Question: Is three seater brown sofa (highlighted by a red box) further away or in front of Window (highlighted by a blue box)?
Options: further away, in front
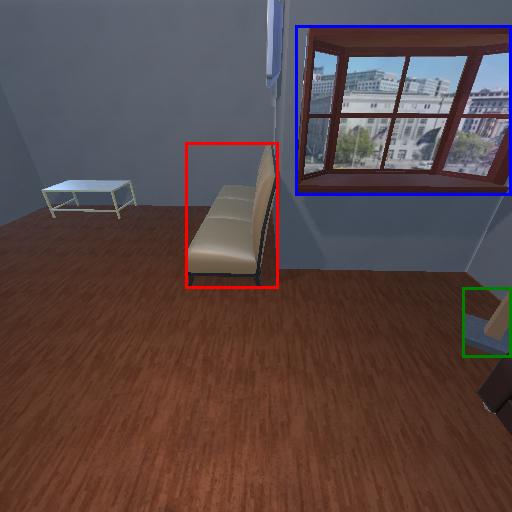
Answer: further away